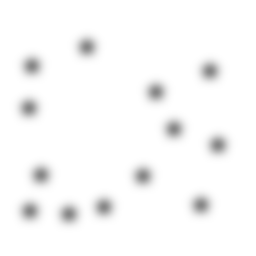
Squares: 0
Triangles: 0
Stars: 13
Total shapes: 13